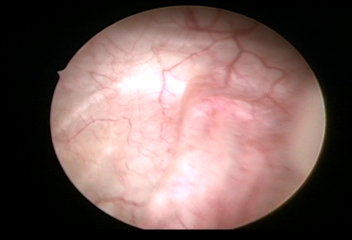
Modality: WLC
Class: Normal mucosa
Bladder cancer association: No